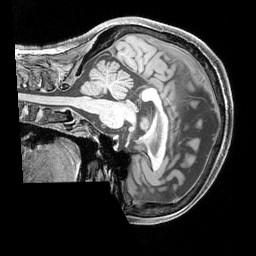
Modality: T1w
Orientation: sagittal
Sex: female
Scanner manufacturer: siemens
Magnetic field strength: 3 T
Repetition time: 2.3 s
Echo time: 0.00226 s